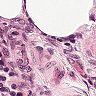
Metastatic tissue present: no